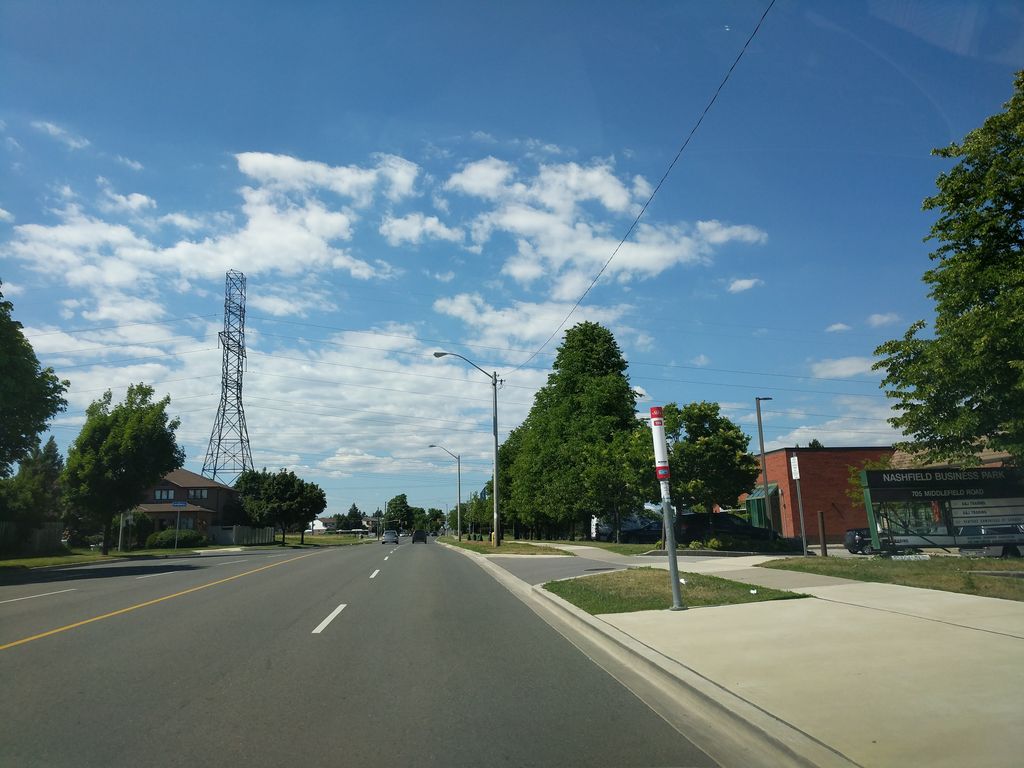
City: toronto